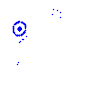
Particle: pion